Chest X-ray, AP view. Patient: 26 years old, sex M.
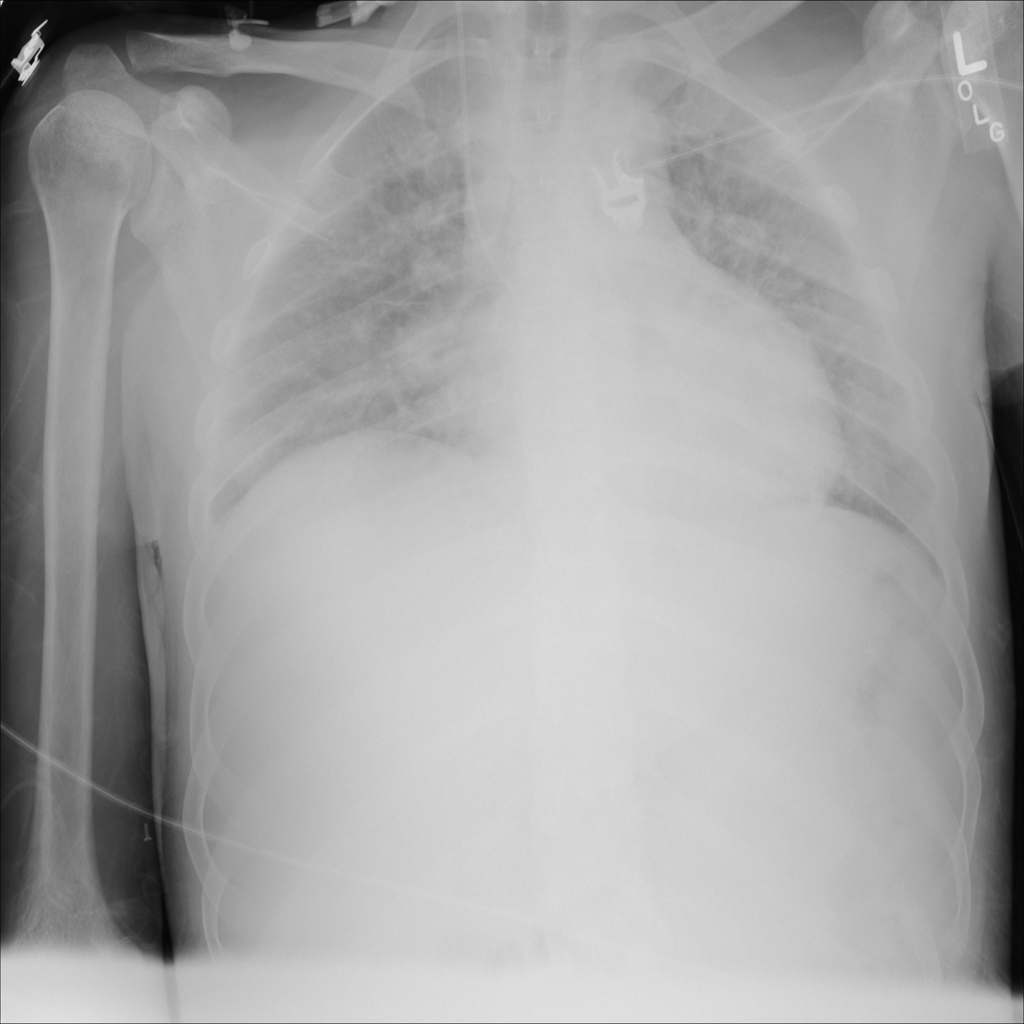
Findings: No Finding